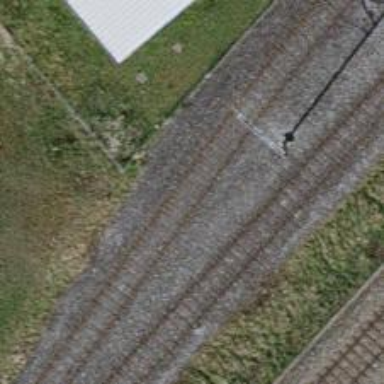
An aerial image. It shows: Single-track electrified railway spur with contact line for service.